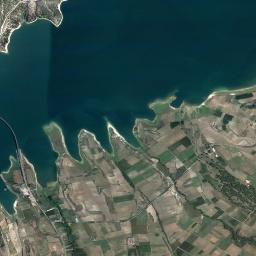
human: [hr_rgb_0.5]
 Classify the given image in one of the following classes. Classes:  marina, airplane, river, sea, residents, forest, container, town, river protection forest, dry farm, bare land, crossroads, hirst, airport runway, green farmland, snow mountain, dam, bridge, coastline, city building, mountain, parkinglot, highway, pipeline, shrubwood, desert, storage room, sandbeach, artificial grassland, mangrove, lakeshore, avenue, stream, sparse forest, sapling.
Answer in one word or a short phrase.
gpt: river